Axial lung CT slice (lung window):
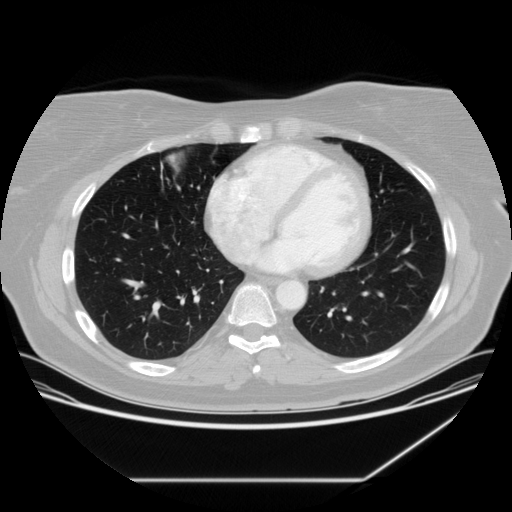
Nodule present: no